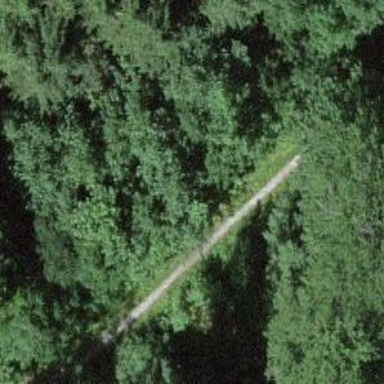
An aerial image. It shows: Excellent dirt path trail.